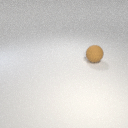
large brown rubber sphere